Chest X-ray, AP view. Patient: 76 years old, sex M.
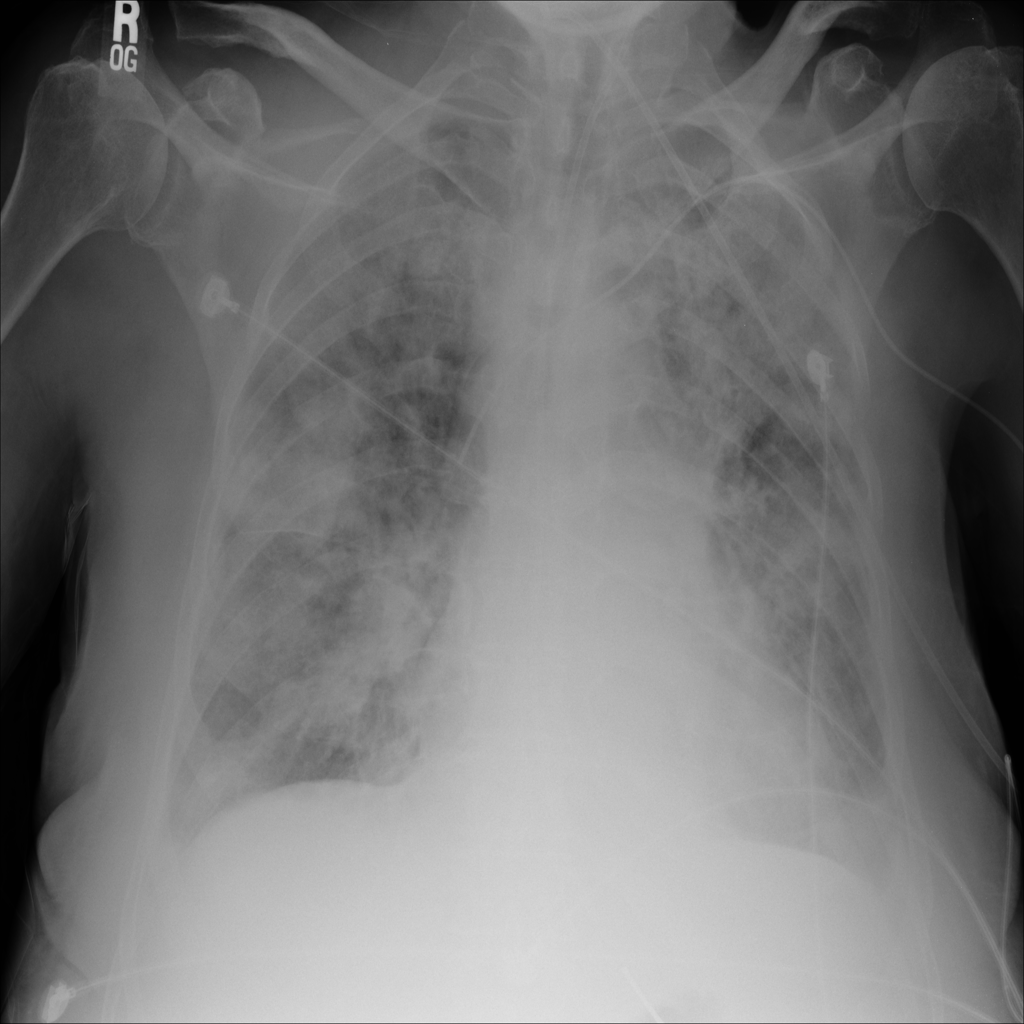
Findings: Infiltration, Pneumonia